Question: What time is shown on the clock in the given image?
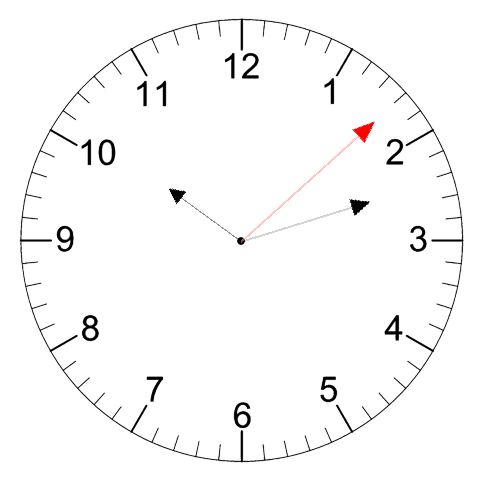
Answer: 10:12:08